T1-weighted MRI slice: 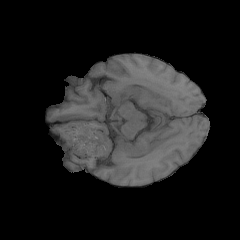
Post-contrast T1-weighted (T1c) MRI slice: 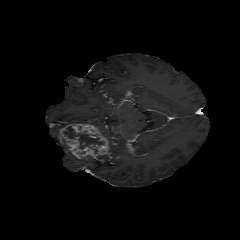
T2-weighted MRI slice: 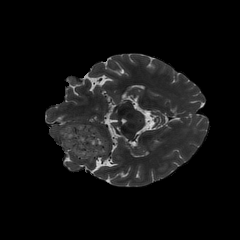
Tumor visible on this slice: yes